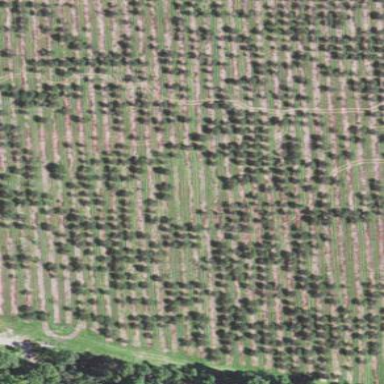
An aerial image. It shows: Orchard.